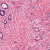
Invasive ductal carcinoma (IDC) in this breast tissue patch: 1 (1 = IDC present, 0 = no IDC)